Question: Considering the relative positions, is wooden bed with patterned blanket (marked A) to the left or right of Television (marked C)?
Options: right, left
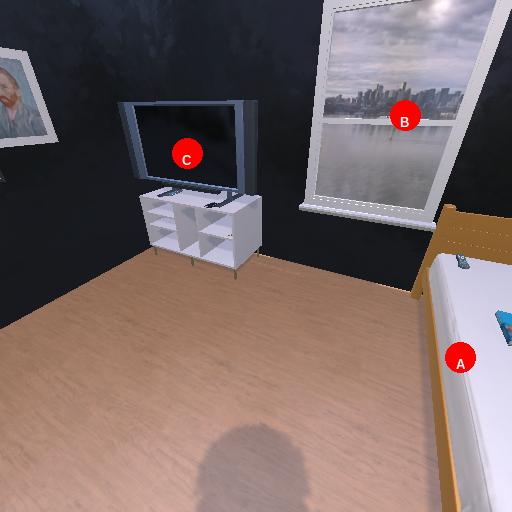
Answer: right